Field crop: maize
Growth stage: 2
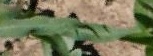
Species: maize